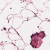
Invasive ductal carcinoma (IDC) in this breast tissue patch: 0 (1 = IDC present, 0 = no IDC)